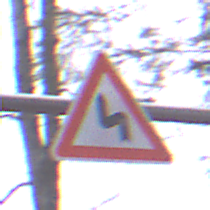
Verkehrszeichen: DoppelkurveZunaechstLinks
Umgebung: Outdoor, Nature
Tageszeit: Midday
Wetter: Overcast
Licht: Natural
Jahreszeit: Autumn
Kontrast: LowContrast